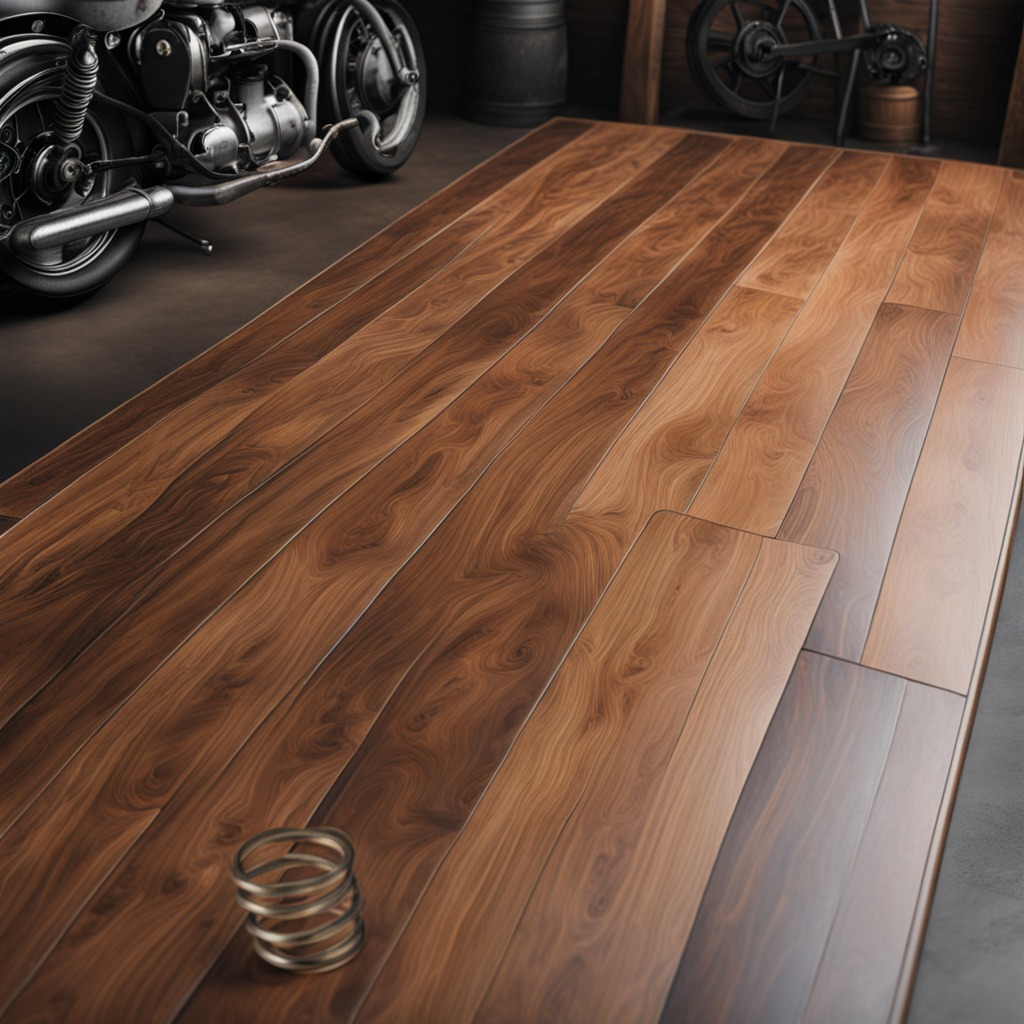
A coiled metal spring is lying on the wooden table.